【题型】填空题　【知识点】平面几何　【难度】hard
如图，在 \( \triangle ABC \) 中，\( BD \) 是 \( \triangle ABC \) 的中线，\( BC = 2BD \)，\( AC = 6\sqrt{5} \)，\( \tan A = \frac{1}{2} \)，那么 \( AB \) 的长为 \_\_\_\_。

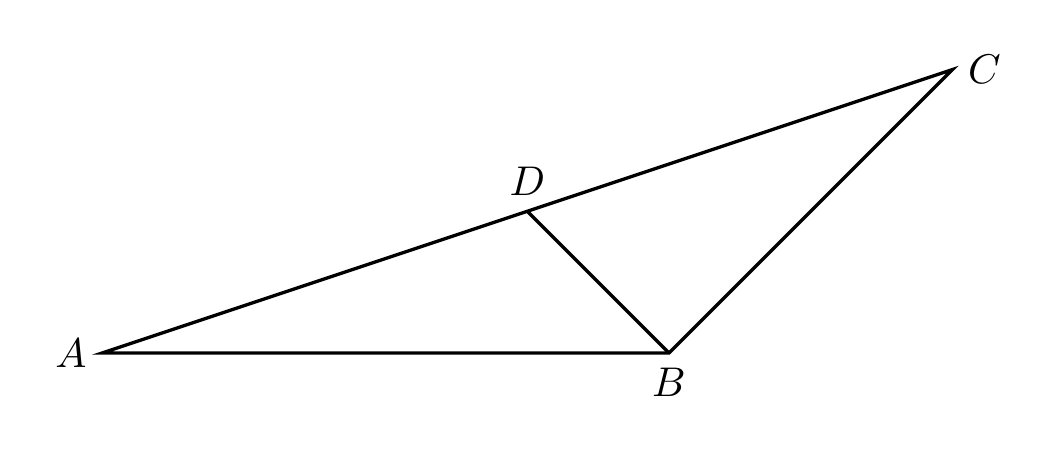
【解答】
【答案】8

【分析】本题考查了相似三角形的判定和性质，解直角三角形的计算，勾股定理，合理构造辅助线得到 \( \tan A = \frac{DE}{AE} = \frac{1}{2} \)，证明 \( \triangle ADE \sim \triangle ACF \)，是解题的关键.

如图所示，过点 \( D \) 作 \( DE \perp AB \) 于点 \( E \)，过点 \( C \) 作 \( CF \perp AB \) 延长线于点 \( F \)，可得 \( \tan A = \frac{DE}{AE} = \frac{1}{2} \)，由勾股定理解得 \( DE = 3 \)（负值舍去），再证明 \( \triangle ADE \sim \triangle ACF \)，得到 \( \frac{AD}{AC} = \frac{DE}{CF} = \frac{AE}{AF} = \frac{3\sqrt{5}}{6\sqrt{5}} = \frac{1}{2} \)，求出 \( CF = 2DE = 6 \)，\( AF = 2AE = 12 \)，则 \( EF = AF - AE = 12 - 6 = 6 \)，设 \( BE = x \)，则 \( BF = EF - BE = 6 - x \)，在 \( Rt\triangle BDE \) 中，运用勾股定理即可求解.

【详解】解：如图所示，过点 \( D \) 作 \( DE \perp AB \) 于点 \( E \)，过点 \( C \) 作 \( CF \perp AB \) 延长线于点 \( F \)，

\(\because BD\) 是 \( \triangle ABC \) 的中线，\( AC = 6\sqrt{5} \)，

\(\therefore AD = CD = \frac{1}{2}AC = \frac{1}{2} \times 6\sqrt{5} = 3\sqrt{5} \).

在 \( Rt\triangle ADE \) 中，\( \tan A = \frac{DE}{AE} = \frac{1}{2} \)，

\(\therefore AE = 2DE \)，

\(\therefore AD^2 = AE^2 + DE^2 = (2DE)^2 + DE^2 \)，即 \( (3\sqrt{5})^2 = 5DE^2 \)，

解得，\( DE = 3 \)（负值舍去），

\(\therefore AE = 6 \).

\(\because DE \perp AB \)，\( CF \perp AB \)，

\(\therefore DE \parallel CF \)，

\(\therefore \triangle ADE \sim \triangle ACF \)，

\(\therefore \frac{AD}{AC} = \frac{DE}{CF} = \frac{AE}{AF} = \frac{3\sqrt{5}}{6\sqrt{5}} = \frac{1}{2} \)，

\(\therefore CF = 2DE = 6 \)，\( AF = 2AE = 12 \)，则 \( EF = AF - AE = 12 - 6 = 6 \).

设 \( BE = x \)，则 \( BF = EF - BE = 6 - x \)，

在 \( Rt\triangle BDE \) 中，\( BD^2 = BE^2 + DE^2 = x^2 + 9 \)，

\(\because BC = 2BD \)，

\(\therefore BC^2 = 4BD^2 = 4(x^2 + 9) \).

在 \( Rt\triangle BCF \) 中，\( BC^2 = BF^2 + CF^2 = (6 - x)^2 + 6^2 \)，

\(\therefore 4(x^2 + 9) = (6 - x)^2 + 6^2 \)，

整理得，\( x^2 + 4x - 12 = 0 \)，

解得，\( x_1 = 2 \)，\( x_2 = -6 \)（不符合题意，舍去），

\(\therefore BE = 2 \)，

\(\therefore AB = AE + BE = 6 + 2 = 8 \)，

故答案为：8.
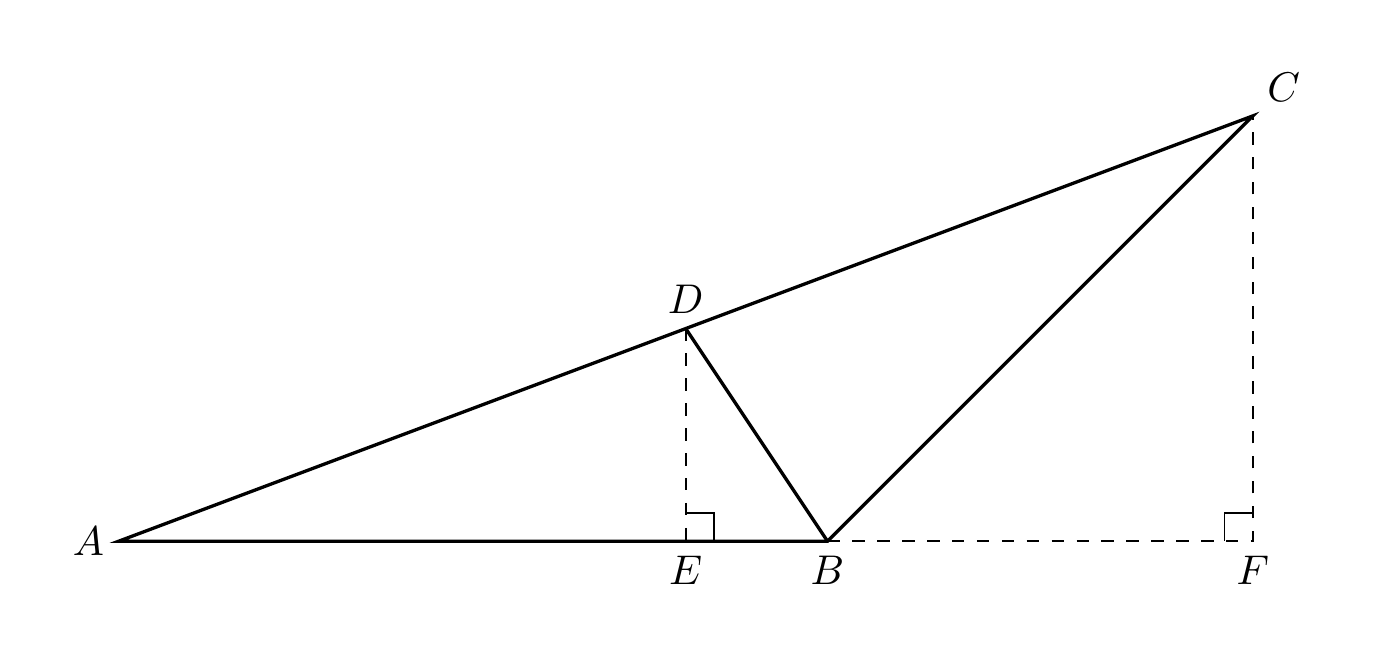